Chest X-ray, PA view. Patient: 57 years old, sex M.
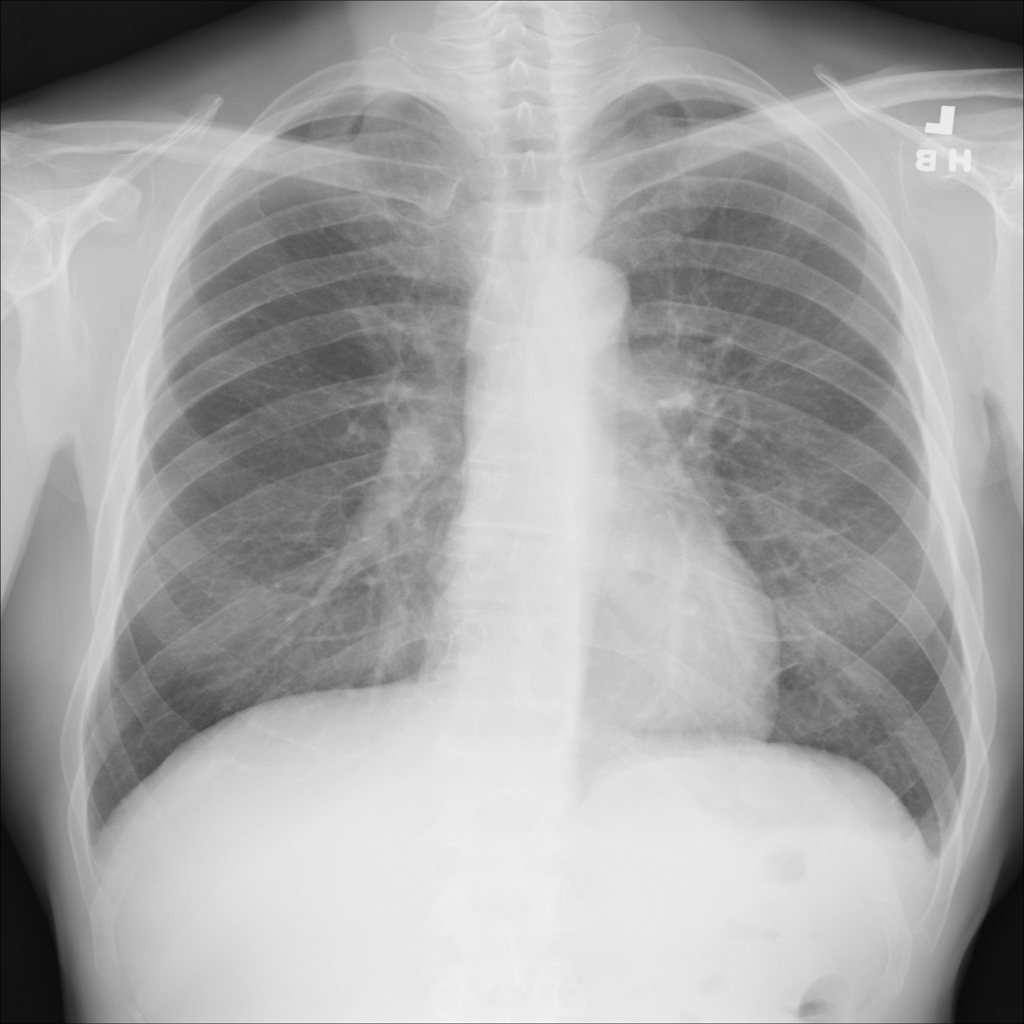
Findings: No Finding